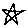
Label: star